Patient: sex F, age 68
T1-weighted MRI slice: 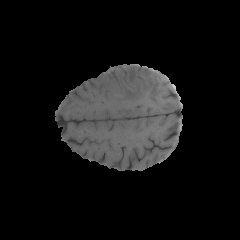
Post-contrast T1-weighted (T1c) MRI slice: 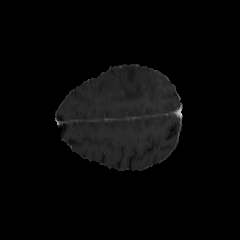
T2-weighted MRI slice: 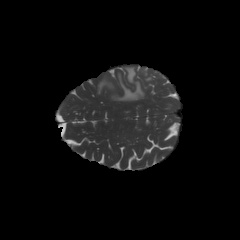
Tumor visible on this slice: yes
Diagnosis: Glioblastoma, IDH-wildtype
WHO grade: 4